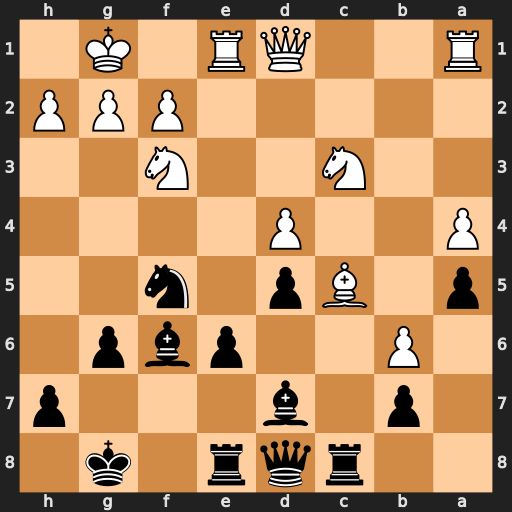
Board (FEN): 2rqr1k1/1p1b3p/1P2pbp1/p1Bp1n2/P2P4/2N2N2/5PPP/R2QR1K1
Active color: b
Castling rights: -
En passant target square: -
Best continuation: Rxc5 dxc5 Bxc3